Question: I am working on a book using 'bookdown' in Rstudio that was being rendered in 'git_book' format, but after changing to 'bs4_book' format all the Latin characters and even the apostrophe in English are not rendered correctly anymore (see image below). You can see the current live version in <URL>.

I installed this version of bookdown, 'remotes::install_github("rstudio/bookdown#1027")' based on <URL>'
When I render the book in 'bs4_book' I got the following messages that I did not get before with git_book,
'''
#> Tweaking docs/index.html
#> Tweaking docs/intro.html
#> Tweaking docs/folder-strcutures.html
#> Tweaking docs/collaboration-in-git.html
#> Tweaking docs/stata-github.html
#> Tweaking docs/intro-povcal.html
#> Tweaking docs/prepare.html
#> Tweaking docs/lis-data.html
#> Tweaking docs/primus.html
#> Warning messages:
#> 1: In parse(text = text, keep.source = TRUE, encoding = "UTF-8") :
#> integer literal 02.L contains unnecessary decimal point
#> 2: In parse(text = text, keep.source = TRUE, encoding = "UTF-8") :
#> integer literal 00.L contains unnecessary decimal point
#> 3: In parse(text = text, keep.source = TRUE, encoding = "UTF-8") :
#> integer literal 02.L contains unnecessary decimal point
#> 4: In parse(text = text, keep.source = TRUE, encoding = "UTF-8") :
#> integer literal 02.L contains unnecessary decimal point
#> 5: In parse(text = text, keep.source = TRUE, encoding = "UTF-8") :
#> integer literal 00.L contains unnecessary decimal point
#> 6: In parse(text = text, keep.source = TRUE, encoding = "UTF-8") :
#> integer literal 03.L contains unnecessary decimal point
'''
You can see my session info below,
Thank you so much for your help. Best,
'''
sessioninfo::platform_info()
#> setting value
#> version R version 4.0.2 (2020-06-22)
#> os Windows 10 x64
#> system x86_64, mingw32
#> ui RTerm
#> language (EN)
#> collate English_United States.1252
#> ctype English_United States.1252
#> tz America/New_York
#> date 2020-12-20
Sys.getlocale()
#> [1] "LC_COLLATE=English_United States.1252;LC_CTYPE=English_United States.1252;LC_MONETARY=English_United States.1252;LC_NUMERIC=C;LC_TIME=English_United States.1252"
stringi::stri_locale_info()
#> $Language
#> [1] "en"
#>
#> $Country
#> [1] "US"
#>
#> $Variant
#> [1] ""
#>
#> $Name
#> [1] "en_US"
'''
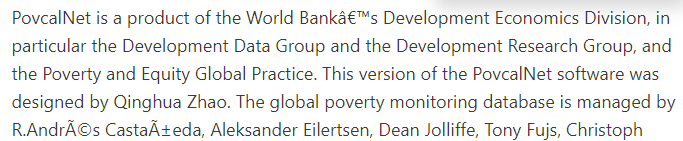
Answer: I found the solution to the problem. While trying to create a replicable example as suggested by @JosefZ, I literally copied and pasted from the original repo the minimum necessary files to create a workable version of the document into a different folder. Thus, I did not copy the output folder (which in this case is "docs"). By doing this the problem was gone. So, I deleted the output folder in the original repo and rebuilt the whole book again. This solved the problem and now it is rendering correctly.
When switching from 'git_book' to 'bs4_book', make sure to delete the output folder (where the html files go), and rebuild the whole thing.
Thanks.
Best,